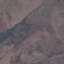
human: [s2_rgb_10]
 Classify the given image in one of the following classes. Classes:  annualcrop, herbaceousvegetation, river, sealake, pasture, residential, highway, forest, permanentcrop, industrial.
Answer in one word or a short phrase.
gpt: HerbaceousVegetation